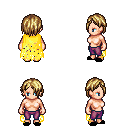
a pixel art fantasy rpg character, female body template, human, light skin, yellow tattered cape, magenta pants, blonde bangs hairstyle, black slippers, four views (front, back, left, right), 2x2 character sprite sheet, small pixel art, hard edges, no anti-aliasing